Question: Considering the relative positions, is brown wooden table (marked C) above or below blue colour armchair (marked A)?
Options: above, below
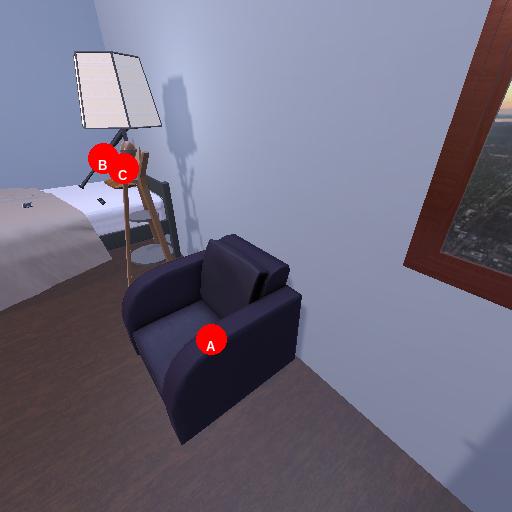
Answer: above